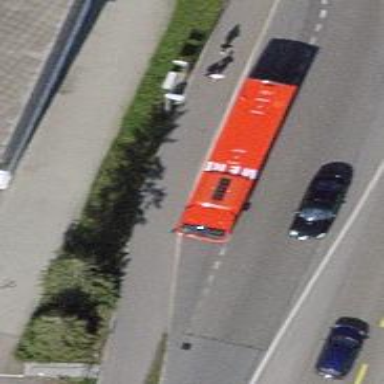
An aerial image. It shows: Platform for public transport is situated by the road.